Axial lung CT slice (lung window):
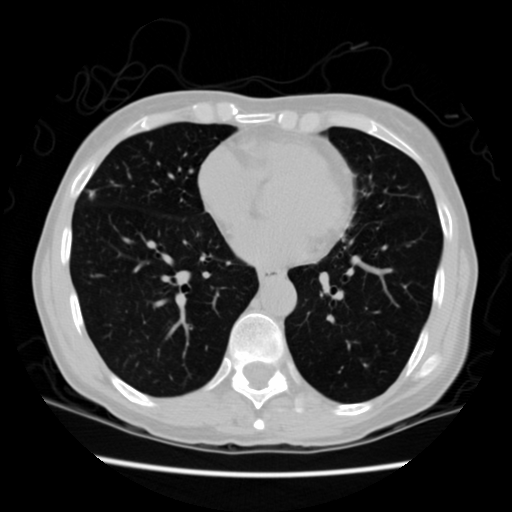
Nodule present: yes
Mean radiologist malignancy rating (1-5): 3